Question: I am very new to jquerymobile .I am doing a sample in which i am trying to display a listview and this is my code.
'''
<!doctype html>
<html>
<head>
<link rel="stylesheet" href="jquery.mobile-1.2.0.min.css"/>
<script type="text/javascript" charset="UTF-8" src="jquery.js"></script>
<script type="text/javascript" charset="UTF-8" src="jquery.mobile-1.2.0.min.js"></script>
</head>
<body bgcolor="#e8e8e8">
<div data-role="page" id="emplist-page">
<div data-role="header" data-theme="b">
<h1>Employee Details</h1>
</div>
<div data-role="content">
<ul data-role="listview" id="emplist" data-theme="d">
<li data-role="divider">Names</li>
<li data-icon="arrow-r" >Surendra</li>
<li data-icon="arrow-r" >Bala</li>
</ul>
</div>
<div data-role="footer" data-theme="b" data-position="fixed">
<h1>@2012</h1>
</div>
</div>
</body>
</html>
'''
In this I am not getting the features of listview like the divider not visible as a divider and the arrow icon is not visible for the listitems.
This is the output that I am getting.

I added the images folder also.
What should i do ?
Thanks in advance.
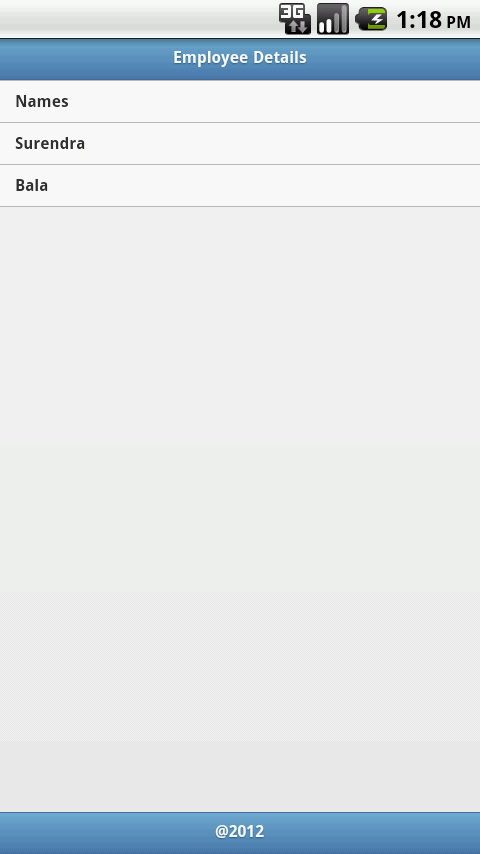
Answer: Your li element must have a child a tag inside, only then will arrow be visible and only then you can use property or property to see a li icon. If a tag is not supposed to act like a link use .
Like this:
'''
<ul data-role="listview" data-theme="a">
<li><a href="#">item1</a></li>
<li><a href="#">item1</a></li>
<li><a href="#">item1</a></li>
</ul>
'''
More about this can be found <URL>.
Take a look at this example: <URL>
Now take a look without a tag : <URL>
Also if you are just starting take a look at this <URL>, it is a cheat sheet for jQM.